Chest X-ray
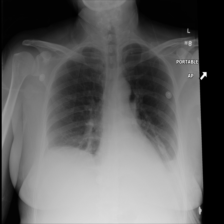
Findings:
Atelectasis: negative
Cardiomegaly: negative
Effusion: positive
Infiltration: positive
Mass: negative
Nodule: negative
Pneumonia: negative
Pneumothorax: negative
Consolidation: negative
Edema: negative
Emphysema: negative
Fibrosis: negative
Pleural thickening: negative
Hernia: negative